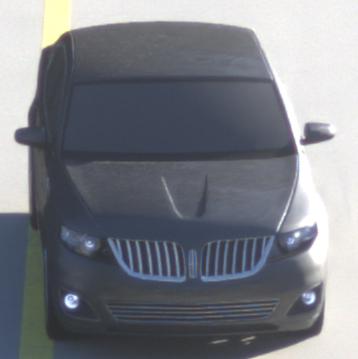
Make: Lincoln
Model: MKS
Detailed model: -
Model produced from: 2008
Model produced until: 2011
Doors: 4
Color: gray
Road condition: dry road
Daytime: sunrise or sunset
Contrast: medium contrast